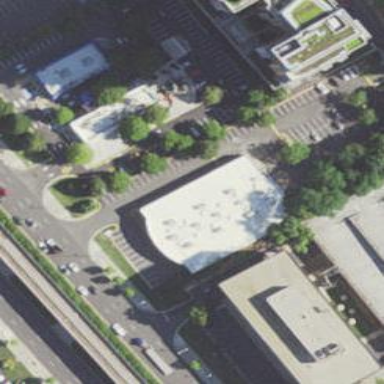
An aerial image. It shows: Retail building.